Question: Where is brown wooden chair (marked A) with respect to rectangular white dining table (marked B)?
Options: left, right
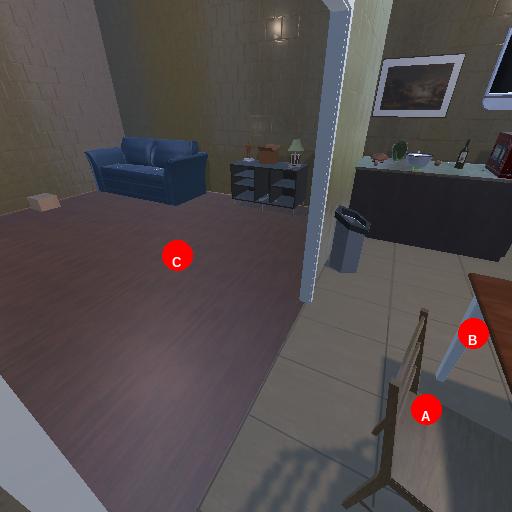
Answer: left